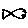
Label: fish